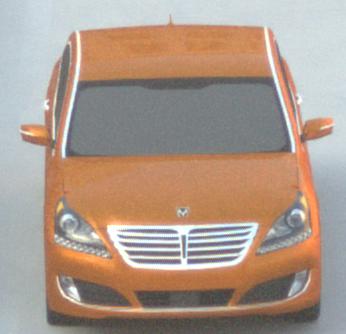
Make: Hyundai
Model: Equus
Detailed model: Gen. 2 VI
Model produced from: 2009
Model produced until: 2016
Doors: 4
Color: orange
Road condition: dry road
Daytime: sunrise or sunset
Contrast: low contrast